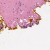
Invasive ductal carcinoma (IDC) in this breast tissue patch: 0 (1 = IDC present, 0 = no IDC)